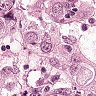
Metastatic tissue present: yes